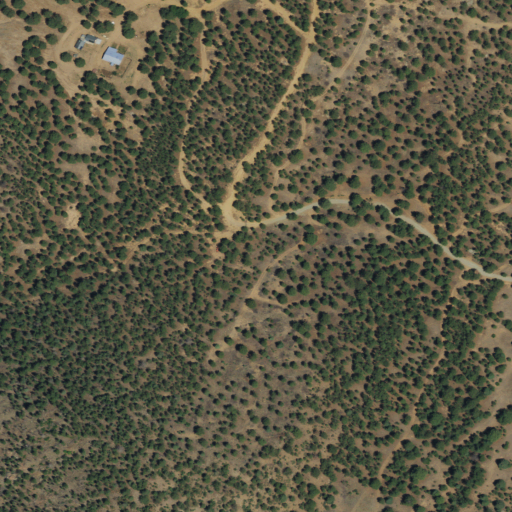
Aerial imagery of ridge(s) in New Mexico named El Oro Mountains containing evergreen forest, shrub, and open development